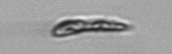
Label: Euglena